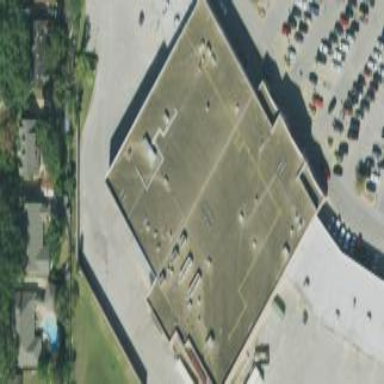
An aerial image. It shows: Supermarket building.